Aerial crown-view tile of a tropical tree (Barro Colorado Island, Panama), acquired 20250217:
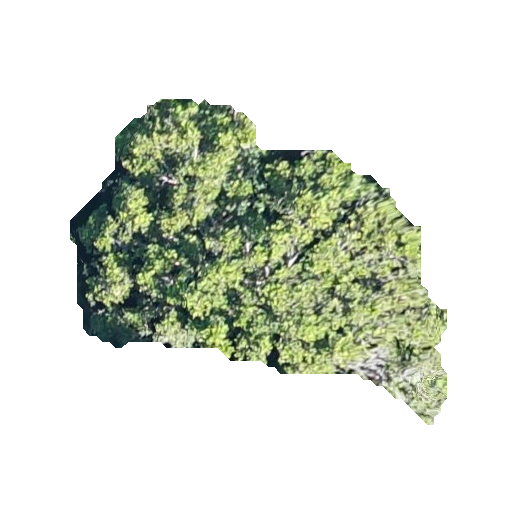
Species: Poulsenia armata
GBIF accepted scientific name: Poulsenia armata
Crown area: 111.143 m²